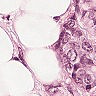
Metastatic tissue present: yes